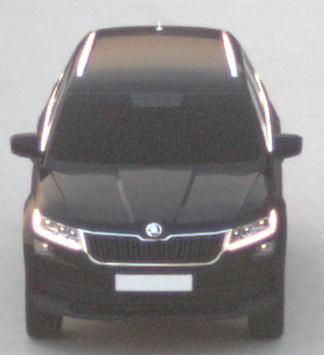
Make: Skoda
Model: Kodiaq 1.4 TSI
Detailed model: Kodiaq
Model produced from: 2017/03
Model produced until: 2018/05
Doors: 5
Color: black
Road condition: dry road
Daytime: dawn
Contrast: low contrast